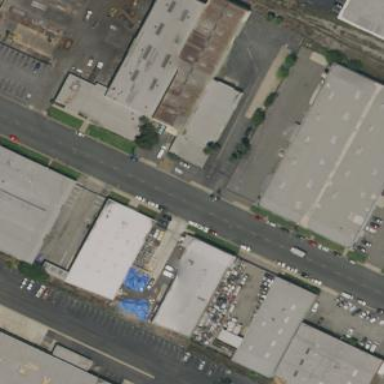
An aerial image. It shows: Warehouse building.